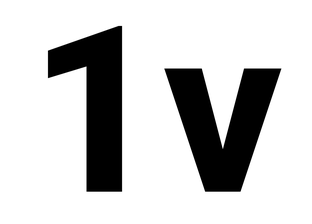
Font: Roboto_ExtraBold